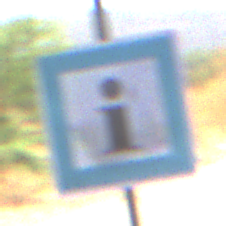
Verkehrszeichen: Informationsstelle
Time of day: Midday
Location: Roofed (Underpass)
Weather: Clear
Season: NotSpecified
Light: Natural